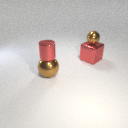
large red metal cube below small brown metal sphere